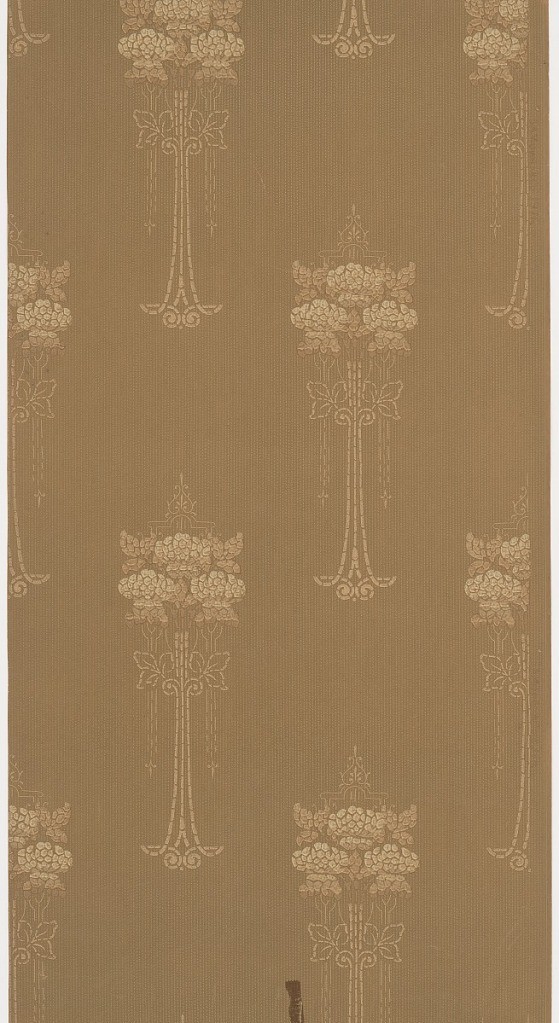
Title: Sidewall
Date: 1905–1915
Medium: Machine-printed paper
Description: On light brown textured ground, tall vase-like motifs in white with clusters of flowers.